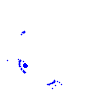
Particle: electron